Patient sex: M
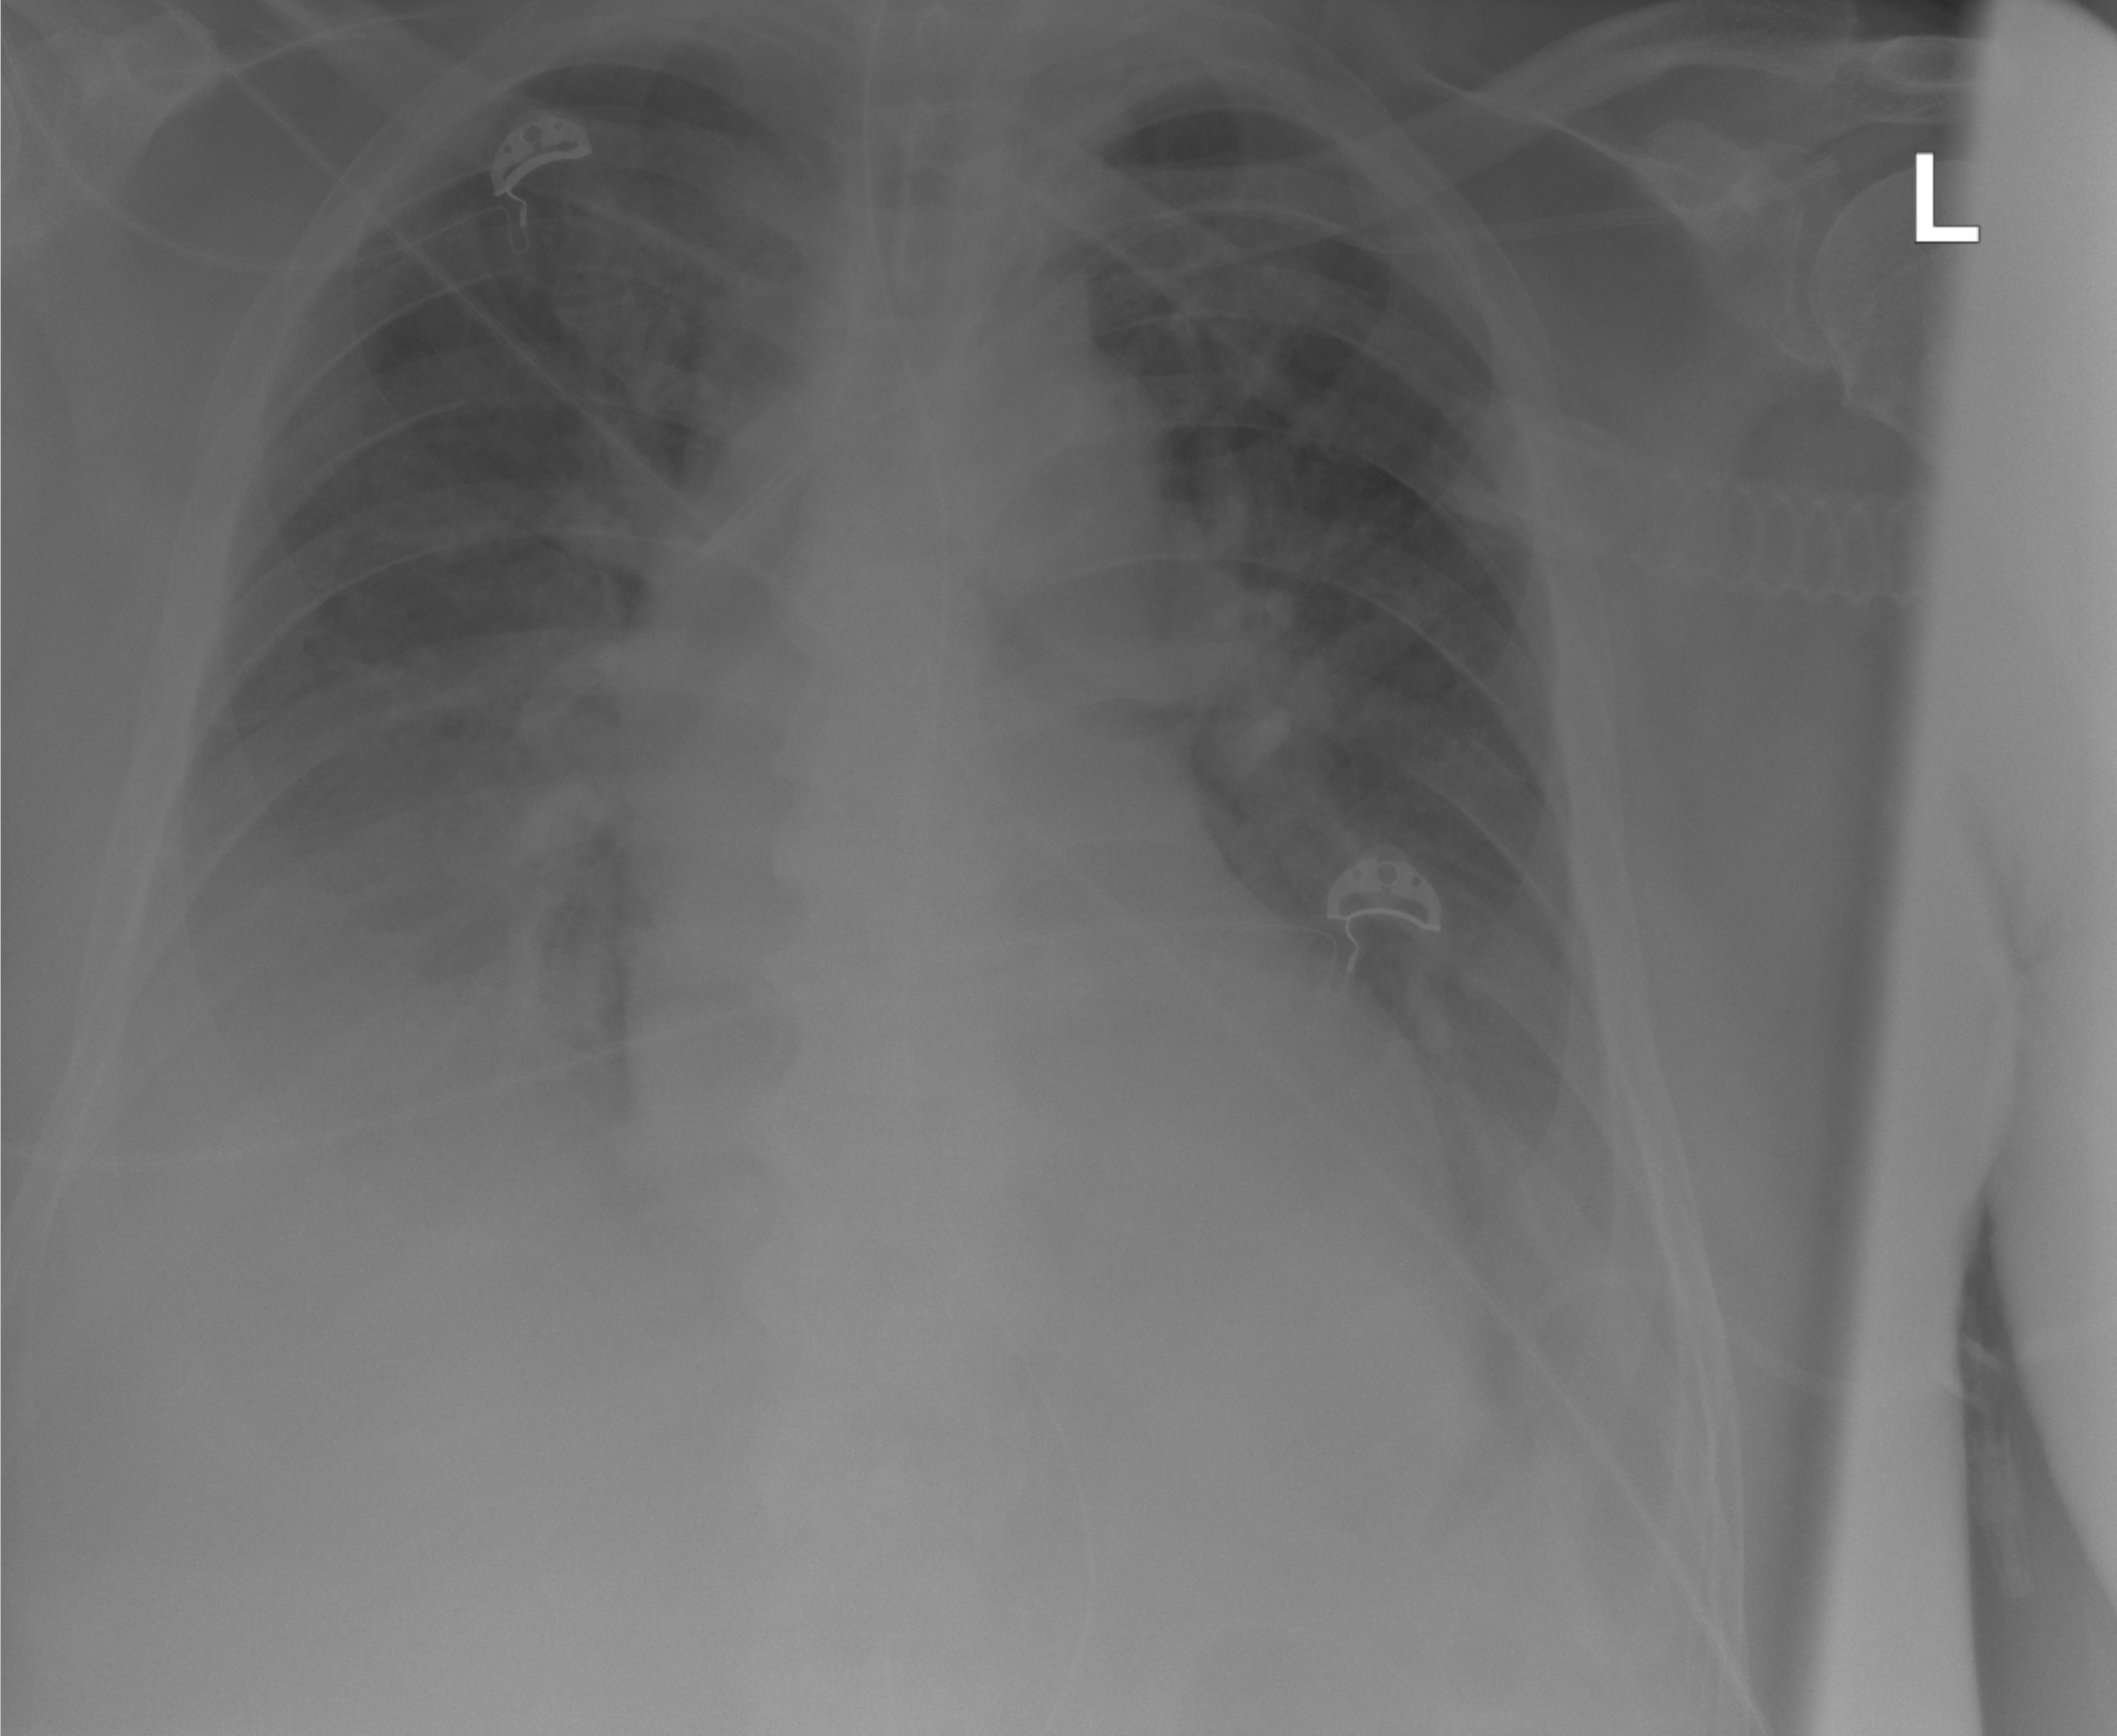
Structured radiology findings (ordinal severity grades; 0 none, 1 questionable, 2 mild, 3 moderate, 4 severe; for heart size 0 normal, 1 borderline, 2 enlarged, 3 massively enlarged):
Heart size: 1
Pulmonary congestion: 1
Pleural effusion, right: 2
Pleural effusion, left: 2
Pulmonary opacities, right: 2
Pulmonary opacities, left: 2
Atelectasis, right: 3
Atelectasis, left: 2